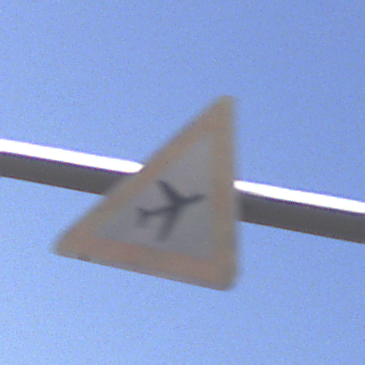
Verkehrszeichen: FlugbetriebLinks
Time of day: MorningAfternoon
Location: Outdoor (RoadRail)
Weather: PartlyCloudy
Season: NotSpecified
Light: Natural